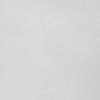
Label: dusty